Question: It possible to customize the Error Alert which popups while we set the connectOnStartup=true. I don't want my users to click on "Details" from that alert and view the details of the error message. I want to customize that alert with my custom message and action.

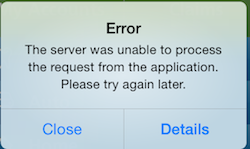
Answer: Two options:
1. In addition to using connectOnStartup property in initOptions.js, also use the onConnectionFailure property: var wlInitOptions = {
connectOnStartup : true,
// # The callback function to invoke in case application fails to connect to Worklight Server
onConnectionFailure: function () {
WL.SimpleDialog.show(
"foo",
"bar",
[{text: "button",
handler : function() {alert("button pressed");}
}]
);
// optionally add more logic here
},
...
...
2. Do not use the connectOnStartup property. Instead, use WL.Client.connect to connect to the server when appropriate. For example, in wlCommonInit() function wlCommonInit() {
WL.Client.connect({ onSuccess: success, onFailure: failure});
}
function success() {
// ...
}
function failure() {
WL.SimpleDialog.show(
"foo",
"bar",
[{text: "button",
handler : function() {alert("button pressed");}
}]
);
// optionally add more logic here
}